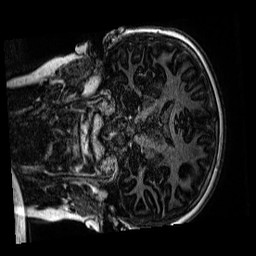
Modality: MP2RAGE
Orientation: coronal
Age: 9
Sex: male
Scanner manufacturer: siemens
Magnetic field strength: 3 T
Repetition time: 4 s
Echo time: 0.00299 s